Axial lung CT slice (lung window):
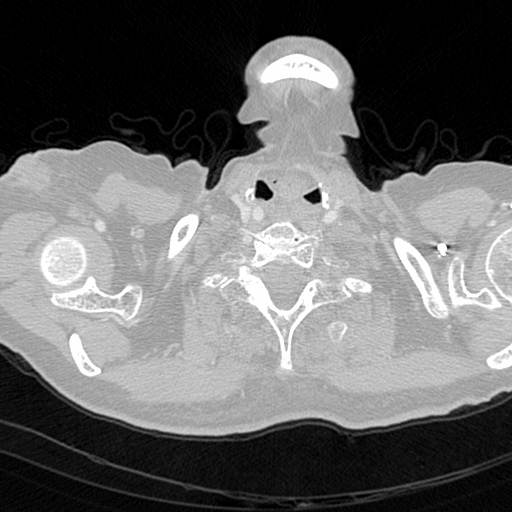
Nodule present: no